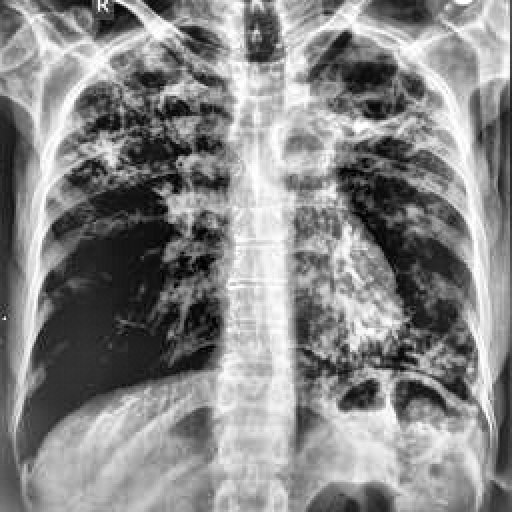
Finding: TUBERCULOSIS